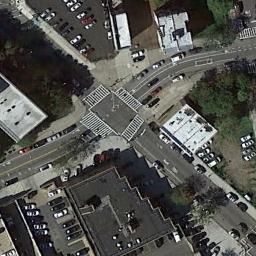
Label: intersection